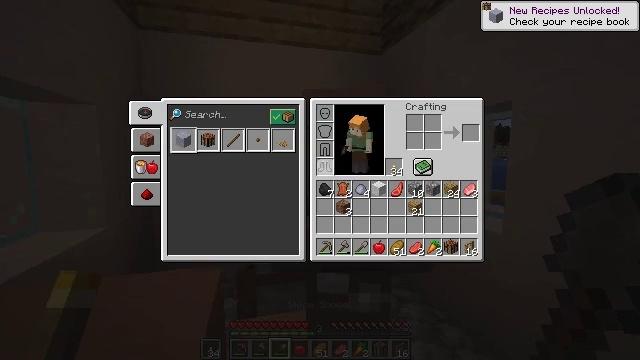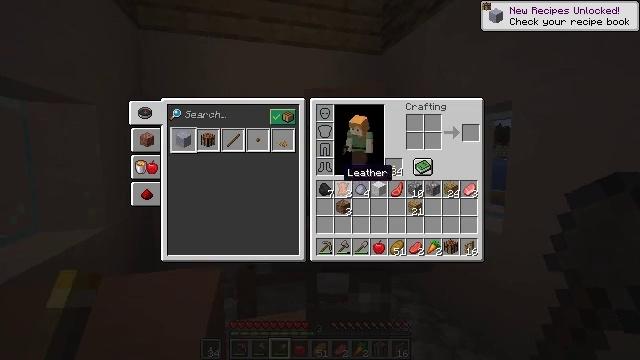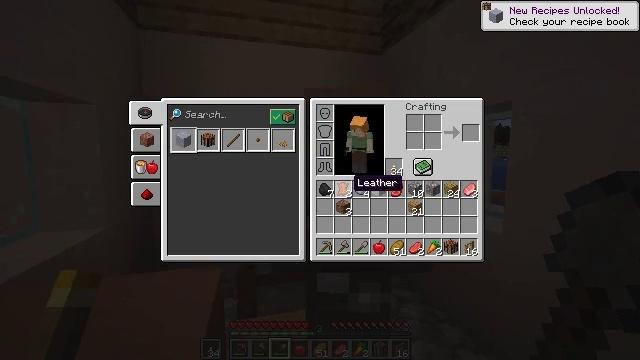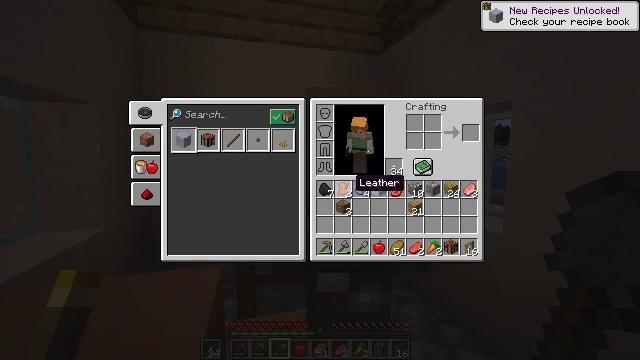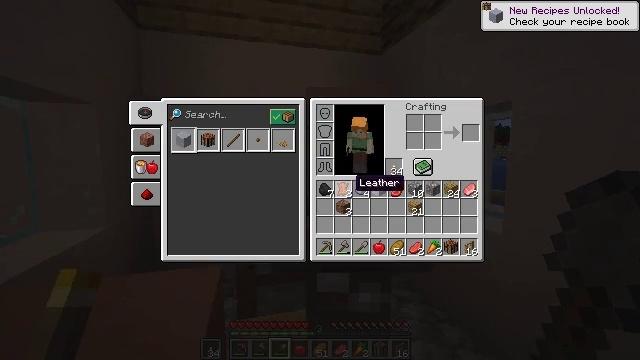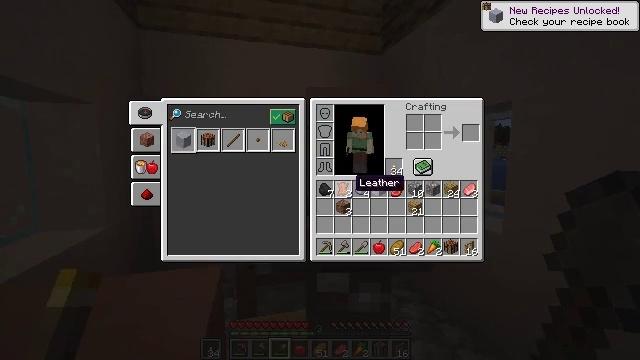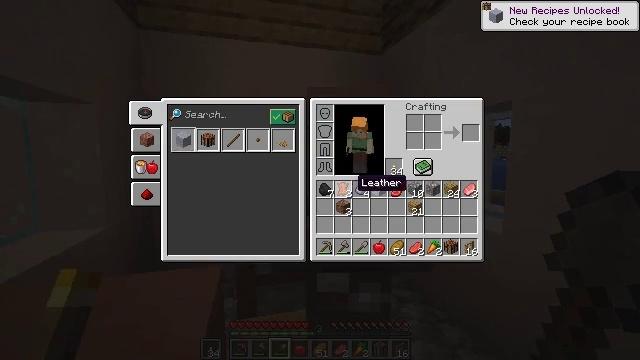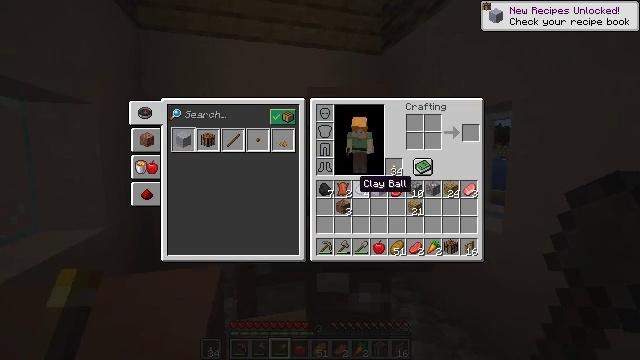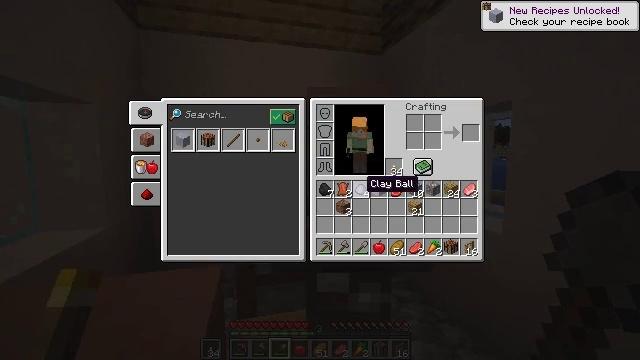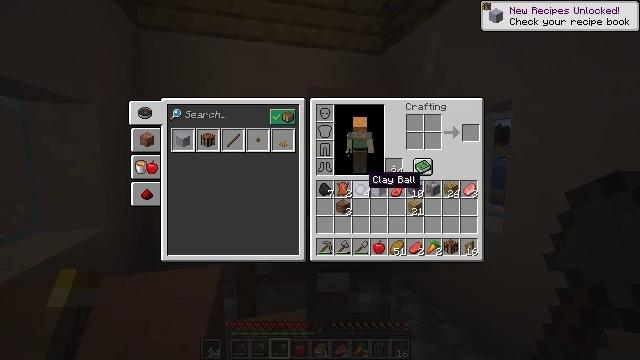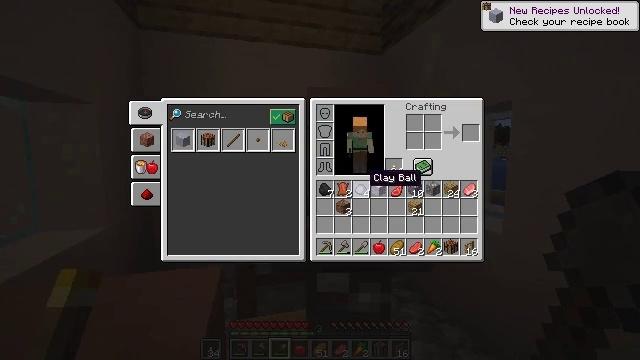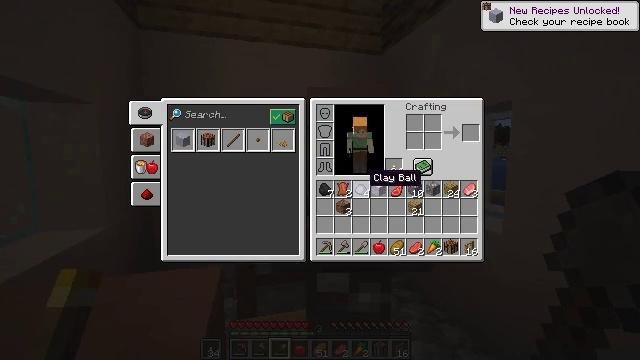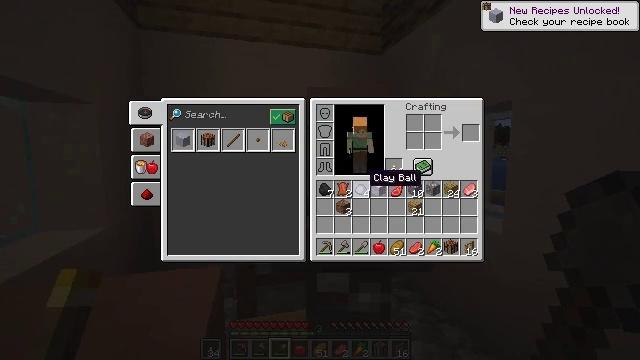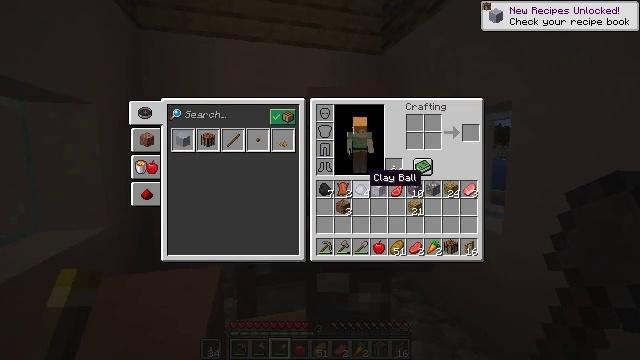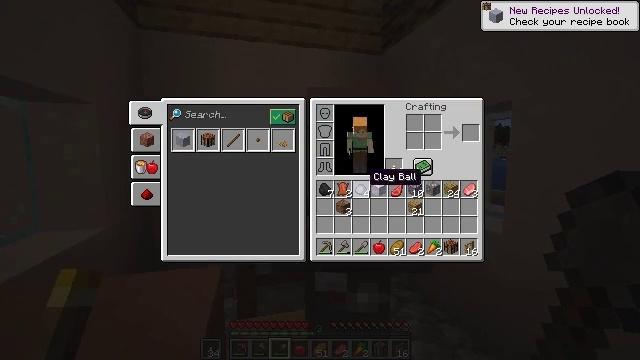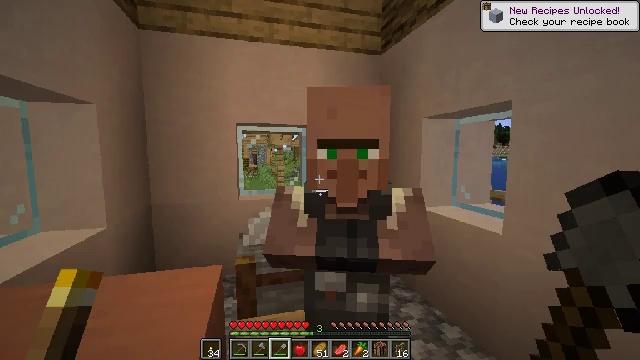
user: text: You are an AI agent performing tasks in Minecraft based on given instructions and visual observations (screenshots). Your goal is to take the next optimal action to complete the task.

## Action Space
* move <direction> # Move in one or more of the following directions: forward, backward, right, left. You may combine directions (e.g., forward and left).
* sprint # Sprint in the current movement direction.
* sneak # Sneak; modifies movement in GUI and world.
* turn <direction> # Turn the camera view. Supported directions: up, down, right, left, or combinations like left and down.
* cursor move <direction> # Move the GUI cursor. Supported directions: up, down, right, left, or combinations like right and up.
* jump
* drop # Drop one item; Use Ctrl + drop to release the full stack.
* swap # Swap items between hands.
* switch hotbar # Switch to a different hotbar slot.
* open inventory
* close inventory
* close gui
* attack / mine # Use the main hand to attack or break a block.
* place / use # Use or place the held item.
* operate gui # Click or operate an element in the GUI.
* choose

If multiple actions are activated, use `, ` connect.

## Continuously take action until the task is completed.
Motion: motion action
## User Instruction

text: Harvest beetroots from the farm.
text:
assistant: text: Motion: cursor move right and down
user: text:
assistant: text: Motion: cursor move right and down
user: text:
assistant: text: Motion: no_op
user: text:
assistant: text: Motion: no_op
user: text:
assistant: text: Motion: no_op
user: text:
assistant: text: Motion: no_op
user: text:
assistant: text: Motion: no_op
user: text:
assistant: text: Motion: cursor move right
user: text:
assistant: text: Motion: no_op
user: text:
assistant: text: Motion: no_op
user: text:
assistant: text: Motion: no_op
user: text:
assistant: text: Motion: no_op
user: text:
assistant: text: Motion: no_op
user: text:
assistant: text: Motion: no_op
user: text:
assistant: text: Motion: no_op
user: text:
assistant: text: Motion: no_op
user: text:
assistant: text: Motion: no_op
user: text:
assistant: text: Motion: no_op
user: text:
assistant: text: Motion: no_op
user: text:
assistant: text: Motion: no_op
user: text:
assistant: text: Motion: move right
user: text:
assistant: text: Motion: move right
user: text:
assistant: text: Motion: move forward and move right
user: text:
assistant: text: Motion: move forward and move right, turn left
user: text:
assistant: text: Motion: move forward and move right, turn left and down
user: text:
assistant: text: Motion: move forward, turn left and down
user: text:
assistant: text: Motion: move forward
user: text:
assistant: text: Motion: move forward, turn left
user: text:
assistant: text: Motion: move forward, turn left and down
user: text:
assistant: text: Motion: move forward, turn left and down